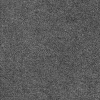
Atmospheric dust classification: dusty